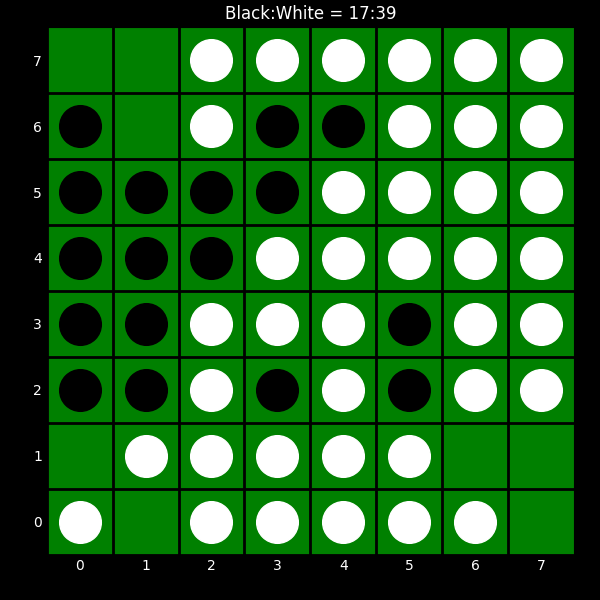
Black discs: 17
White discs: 39